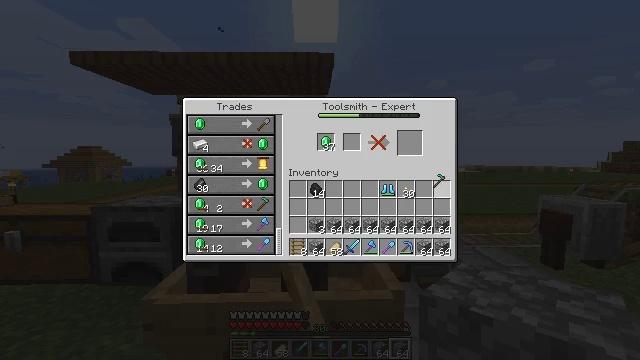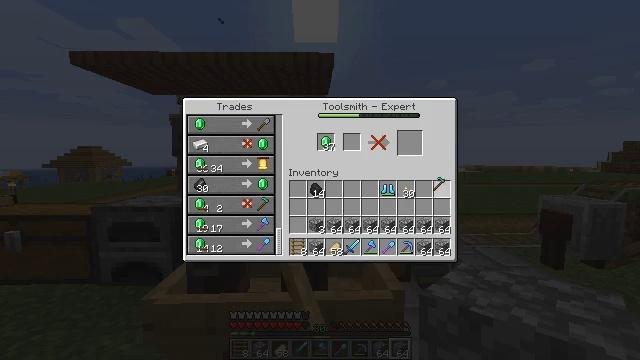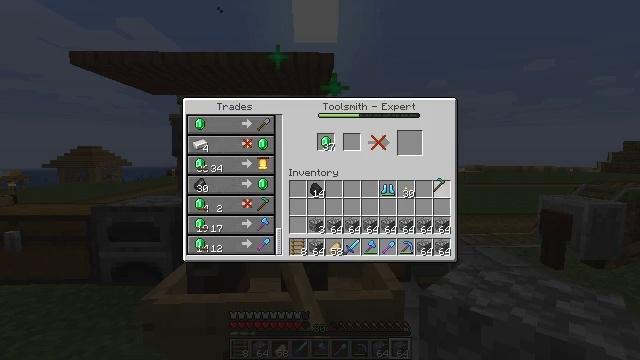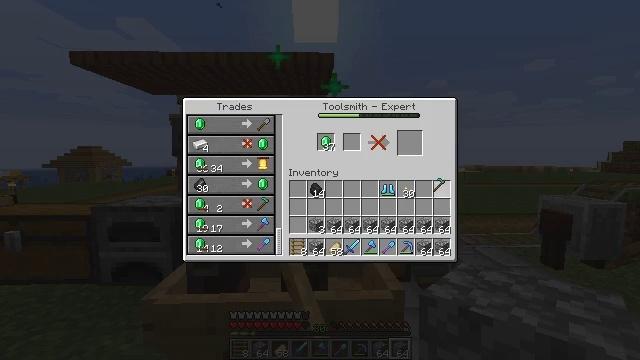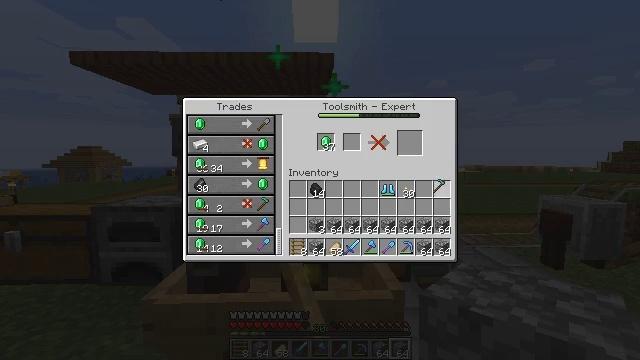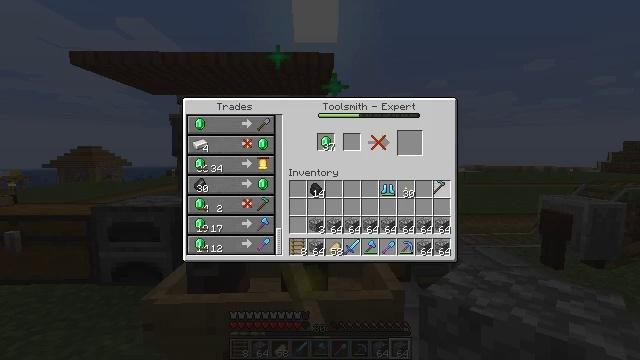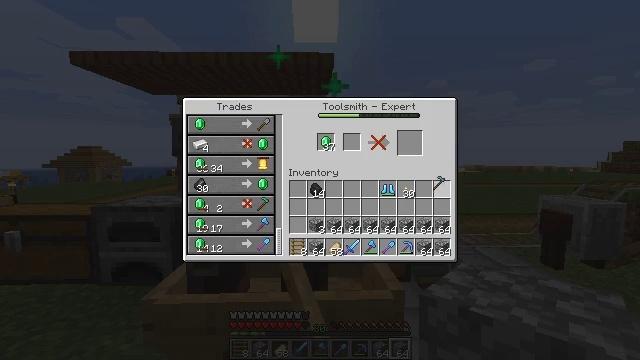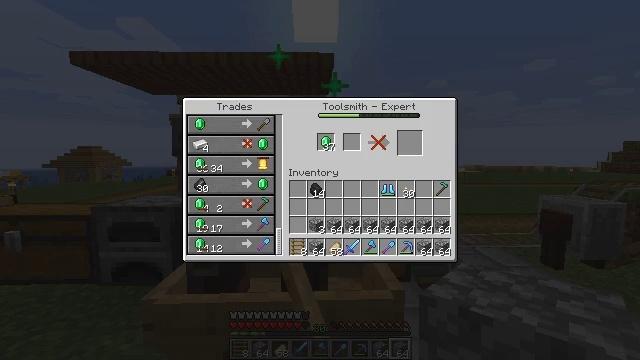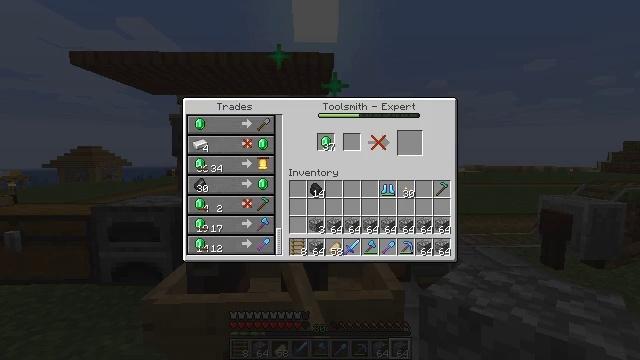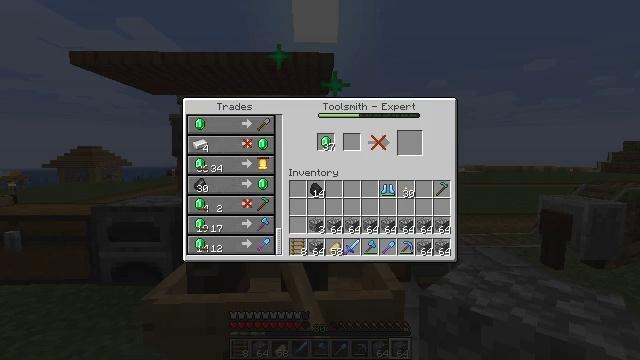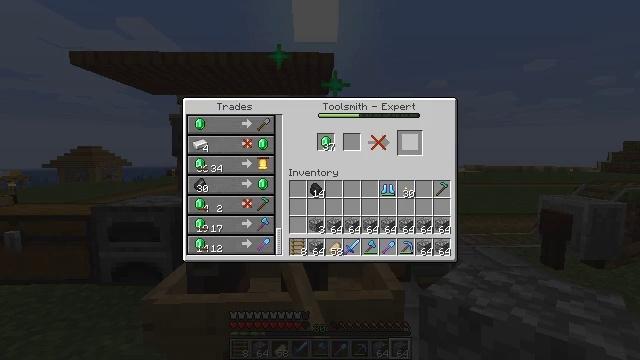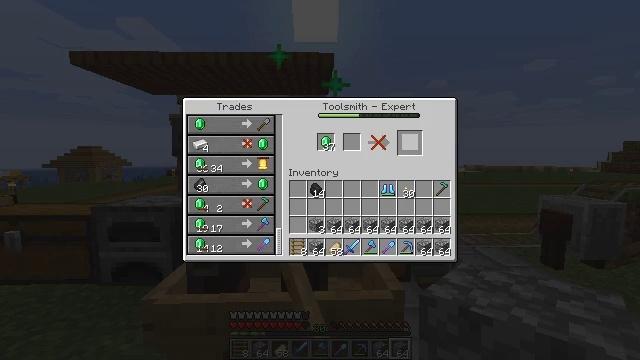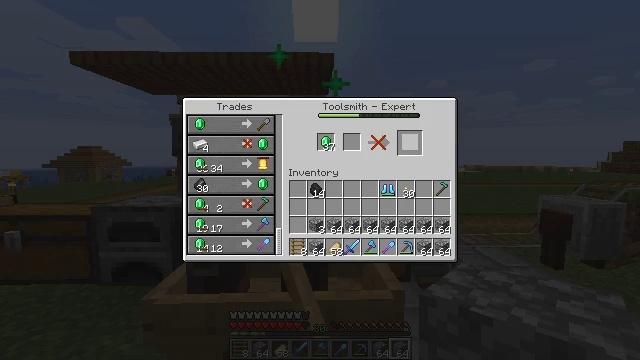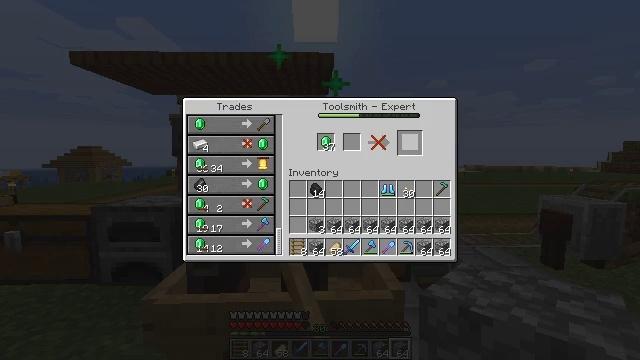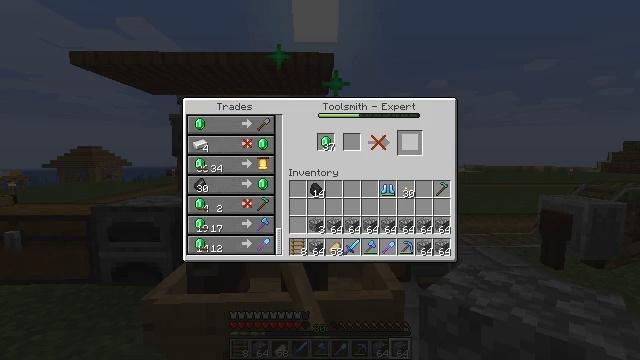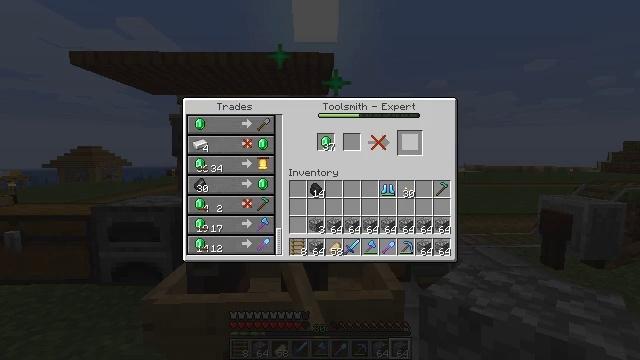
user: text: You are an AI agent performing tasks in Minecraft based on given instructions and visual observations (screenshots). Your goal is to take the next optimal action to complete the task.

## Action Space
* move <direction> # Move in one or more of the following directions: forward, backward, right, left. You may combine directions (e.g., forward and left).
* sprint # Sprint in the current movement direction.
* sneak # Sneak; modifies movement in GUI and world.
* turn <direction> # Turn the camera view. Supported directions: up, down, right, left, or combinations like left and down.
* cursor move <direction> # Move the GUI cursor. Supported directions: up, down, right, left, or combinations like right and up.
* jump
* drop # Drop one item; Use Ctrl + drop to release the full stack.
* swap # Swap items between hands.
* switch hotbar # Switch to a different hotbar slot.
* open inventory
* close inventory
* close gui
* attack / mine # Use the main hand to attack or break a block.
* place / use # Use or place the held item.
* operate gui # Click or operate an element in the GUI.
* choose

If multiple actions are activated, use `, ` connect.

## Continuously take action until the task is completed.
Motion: motion action
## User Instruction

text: Craft a diamond shovel with necessary materials.
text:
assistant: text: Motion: open gui
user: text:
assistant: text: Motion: no_op
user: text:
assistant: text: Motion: no_op
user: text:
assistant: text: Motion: operate gui
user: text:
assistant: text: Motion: operate gui
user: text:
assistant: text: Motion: operate gui
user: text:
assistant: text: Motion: cursor move left and up
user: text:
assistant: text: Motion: cursor move left and up
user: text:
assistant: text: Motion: no_op
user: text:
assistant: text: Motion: no_op
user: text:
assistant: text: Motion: no_op
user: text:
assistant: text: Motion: no_op
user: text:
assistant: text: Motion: no_op
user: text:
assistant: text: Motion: no_op
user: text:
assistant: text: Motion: no_op
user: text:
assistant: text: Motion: no_op
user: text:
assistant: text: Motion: no_op
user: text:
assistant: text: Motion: no_op
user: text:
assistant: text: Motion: no_op
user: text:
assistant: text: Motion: cursor move left and down
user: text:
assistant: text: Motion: cursor move left
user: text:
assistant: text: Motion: no_op
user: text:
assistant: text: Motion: no_op
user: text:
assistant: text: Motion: cursor move left and down
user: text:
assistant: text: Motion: cursor move left and down
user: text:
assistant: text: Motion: cursor move left and down
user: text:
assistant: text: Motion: cursor move left
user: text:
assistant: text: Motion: no_op
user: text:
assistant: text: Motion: no_op
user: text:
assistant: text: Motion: no_op